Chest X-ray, AP view. Patient: 8 years old, sex M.
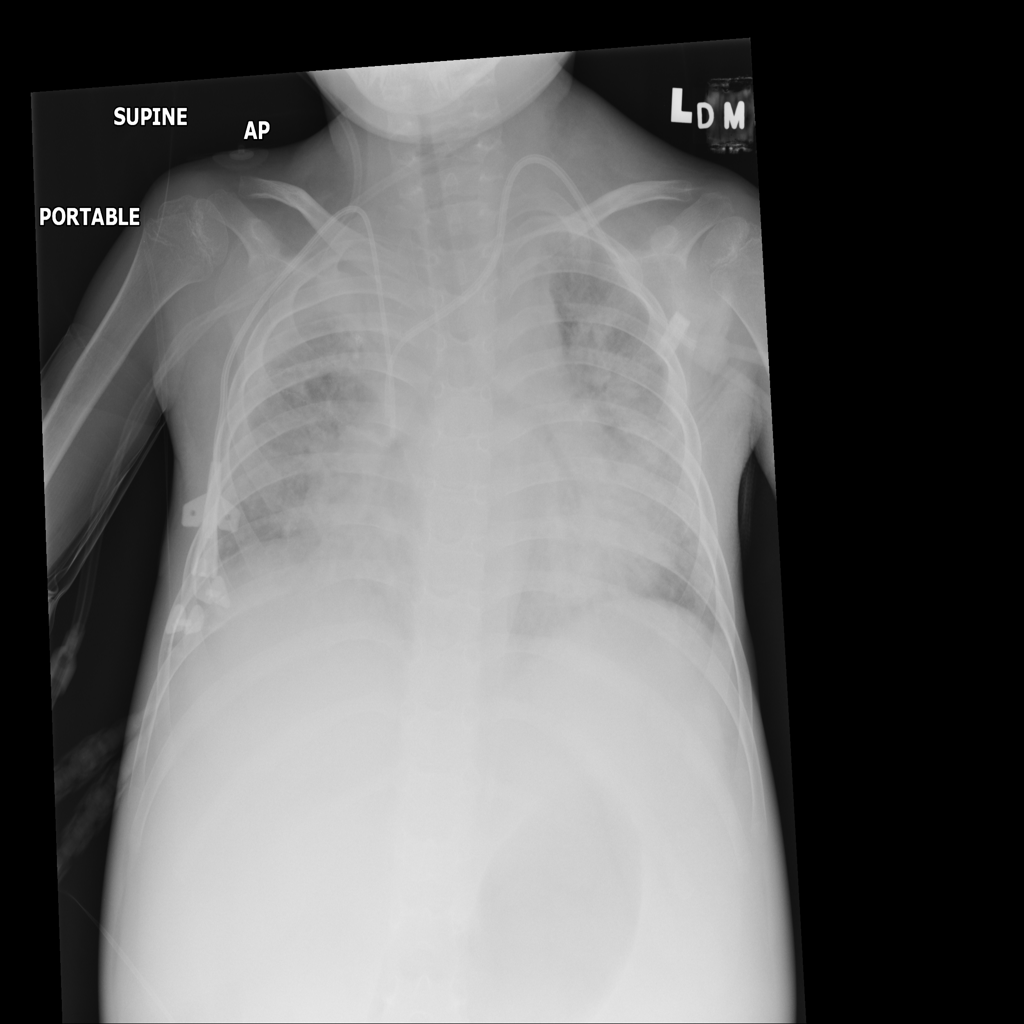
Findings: Cardiomegaly, Infiltration